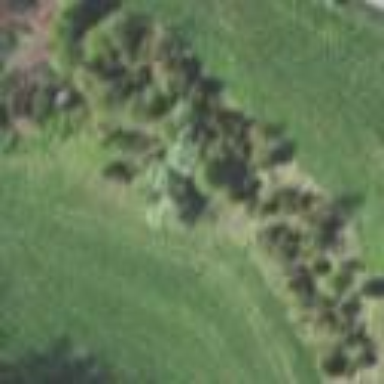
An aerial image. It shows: Beautiful woodland area.